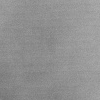
Atmospheric dust classification: dusty